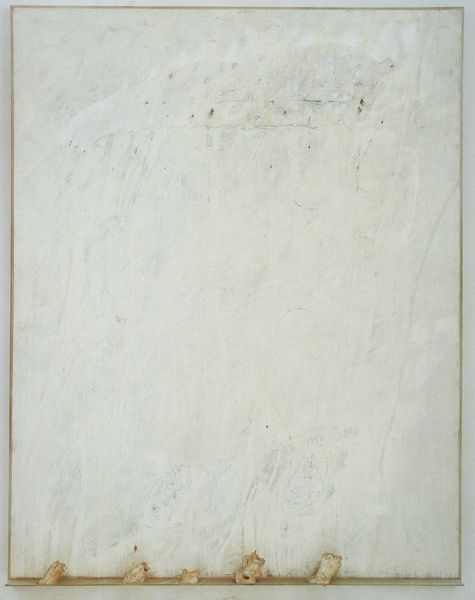
Titel: Epiphanie des Informel
Künstler: Gerhard Hoehme
Standort: Düsseldorf
Institution: Gerhard und Magarete Hoehme-Stiftung
Schlagwörter: gemälde, weiß, braun, hell, holz, schwarz, zeichnung, tiere, malerei, wand, stein, steine, pastos, boden, blatt, papier, abstrakt, fläche, leere, modern, monochrom, rand, tafel, assemblage, foto, rechteck, minimalismus, monochromie, bleistift, entwurf, flecken, frosch, frösche, gegenstände, and, rahmenr, übermalung, minimal, minimalism, cy twombly, materialbild, mixed media